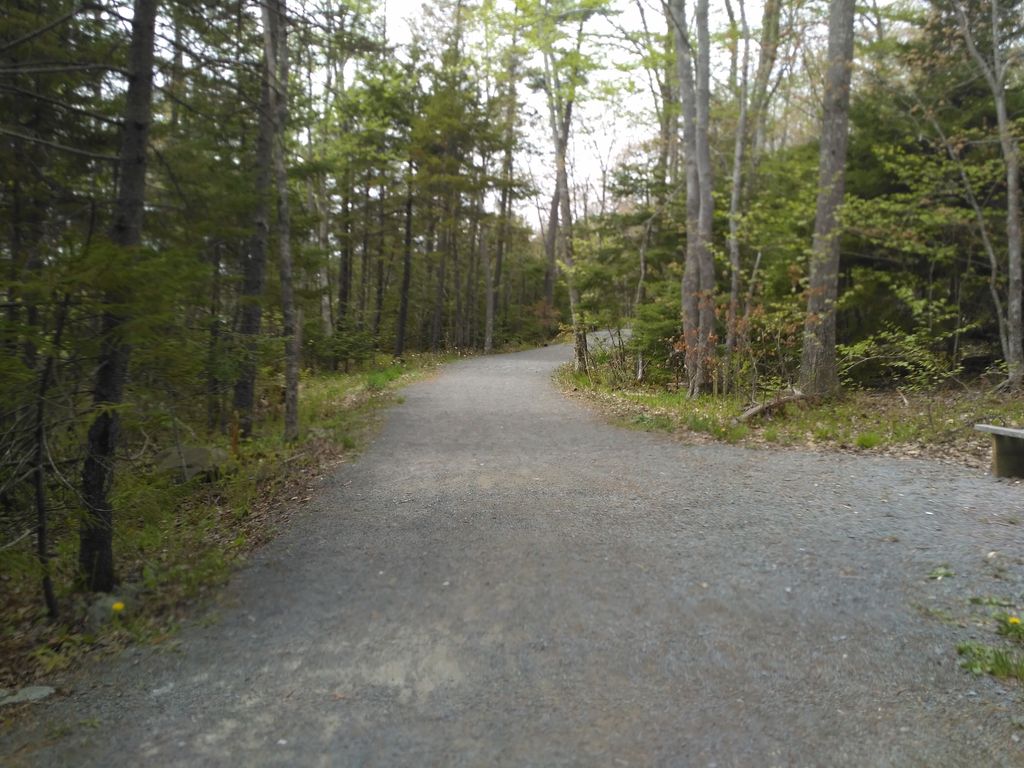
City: halifax